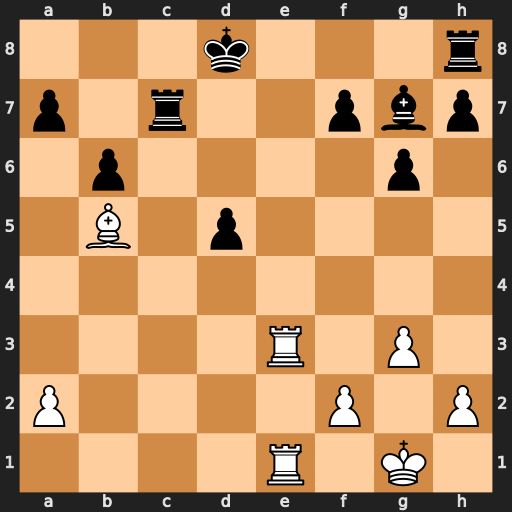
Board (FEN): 3k3r/p1r2pbp/1p4p1/1B1p4/8/4R1P1/P4P1P/4R1K1
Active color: w
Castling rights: -
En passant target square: -
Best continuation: Re8+ Rxe8 Rxe8#